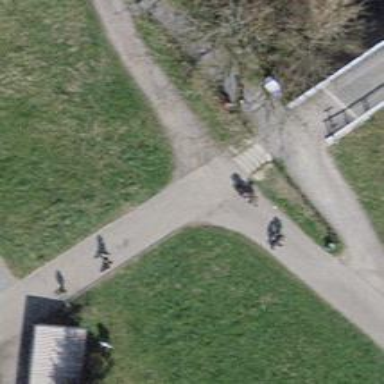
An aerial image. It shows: Road with steps.